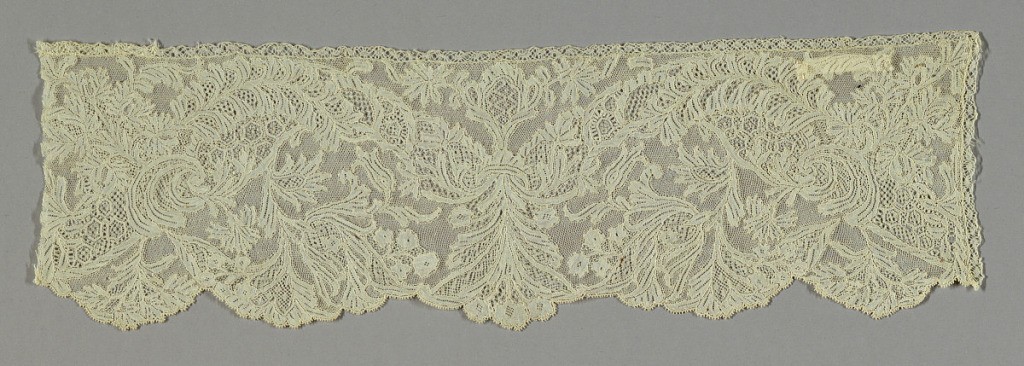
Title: Border
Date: mid-18th century
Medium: linen Technique: needle lace with ground of loop and twist with twist return
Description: Border with floral forms emanating from centered motif in free-flowing arrangement.